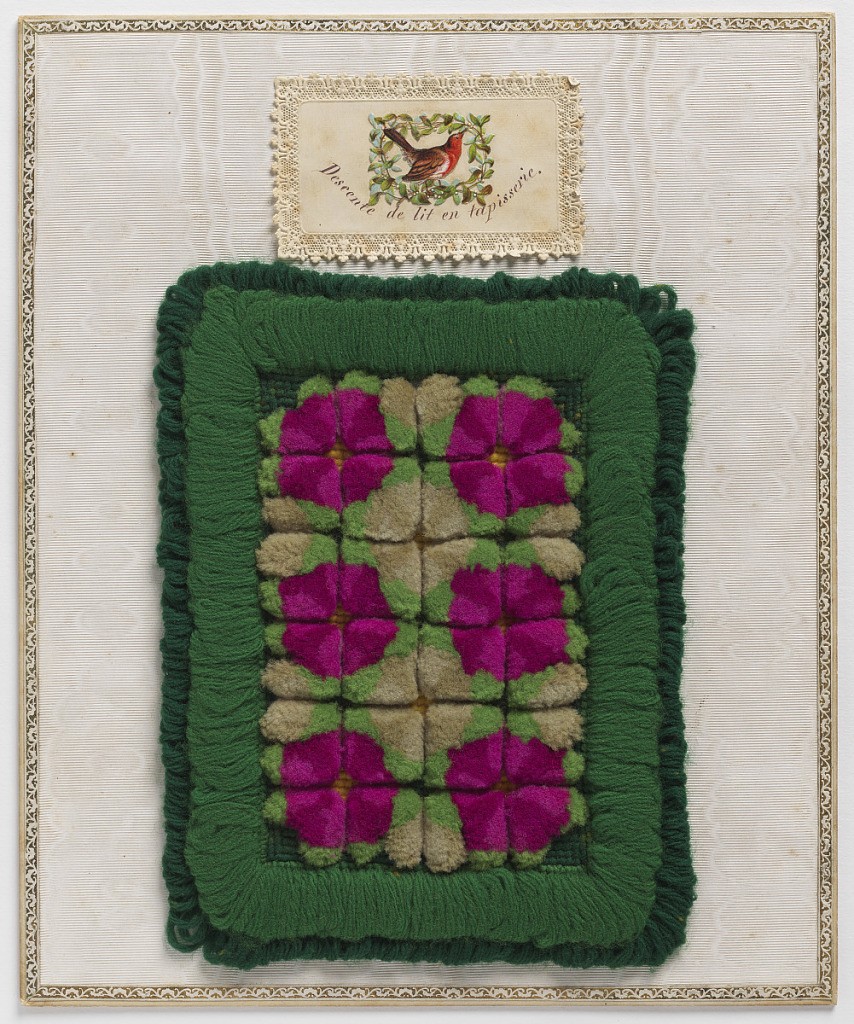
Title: Sewing sample
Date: late 19th century
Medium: Wool
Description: Small oblong of wool embroidery in brilliant green, gray, and magenta yellow. Made up as a small model for a rug; center worked on canvas; with designs of conventionalized open flower, is in the tufted wool know as ''Berlin Wool Work;'' border double fringe of looped green wool.